Question: I'm trying to achieve the result of the following blueprints:

Sadly, I'm very new to JavaScript and jQuery, so I'd need some help.
The idea is that the vertical nav/slider,
follows your cursor,
when hovering over the horizontal navbars links,
revealing sub-links, like a dropdown menu.
I'm not asking you to do the whole job for me,
but maybe give me a few tips and tell me how to get started?
## Experimental Fiddle of HTML and CSS
CODE:
## HTML
'''
<section class="container">
<div class="fs-nav-vr">
<ul>
<li>Linkki</li>
<li>Hinkki</li>
<li>Sinkki</li>
</div>
<div class="pusher"></div>
<section class="sc-nav">
<div class="fs-nav">
<nav>
<div onclick=" window.location = 'http://google.com'">
<a >Linkki</a>
</div><div>
<a href="#">Hinkki</a>
</div><div>
<a href="#">Sinkki</a>
</div>
</nav>
</div>
</section>
</div>
'''
## CSS
'''
.fs-nav-vr {
display: block;
top: 0;
height: 100%;
width: 10%;
padding: 0;
margin: 0;
opacity: 0.6;
z-index: 2;
left: 15%;
background: red;
position: absolute;
}
.fs-nav {
height: 15%;
display: block;
width: 100%;
top: 65%;
padding: 0;
margin: 0;
color: relative;
text-align:center;
background-image: -webkit-gradient(linear, left top, left bottom, color-stop(0.17, rgb(61, 61, 61)), color-stop(0.66, rgb(87, 84, 87)));
background-image: -o-linear-gradient(bottom, rgb(61, 61, 61) 17%, rgb(87, 84, 87) 66%);
background-image: -moz-linear-gradient(bottom, rgb(61, 61, 61) 17%, rgb(87, 84, 87) 66%);
background-image: -webkit-linear-gradient(bottom, rgb(61, 61, 61) 17%, rgb(87, 84, 87) 66%);
background-image: -ms-linear-gradient(bottom, rgb(61, 61, 61) 17%, rgb(87, 84, 87) 66%);
background-image: linear-gradient(to bottom, rgb(61, 61, 61, 0.7) 17%, rgb(87, 84, 87) 66%);
opacity: 0.8;
overflow: hidden;
}
.fs-nav nav div {
display: inline-block;
text-align:center;
cursor: pointer;
border: solid 1px gray;
padding: 2%;
margin: 0;
font-size: 40px;
background-color: #999999;
-webkit-transition: background-color 0.2s ease-in-out;
-moz-transition: background-color 0.2s ease-in-out;
-ms-transition: background-color 0.2s ease-in-out;
-o-transition: background-color 0.2s ease-in-out;
transition: background-color 0.2s ease-in-out;
}
'''
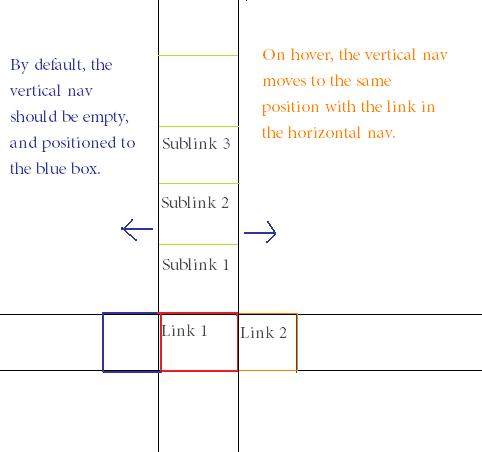
Answer: This should be good for start and understanding what you need to do
HTML
'''
<div class="h-nav">
<div class="vert-nav-container">
<a class="link1" href=""> option 1 </a>
<a class="link2" href=""> option 2 </a>
<a class="link3" href=""> option 3 </a>
<div class="v-nav">
<ul style="margin-top:40px">
<li>a</li>
<li>b</li>
<li>c</li>
<ul>
</div>
</div>
'''
jQuery
'''
$(".link1").mouseenter(function(){
$(".v-nav").css({'left':'0px'})
});
$(".link2").mouseenter(function(){
$(".v-nav").css({'left':'90px'})
});
$(".link3").mouseenter(function(){
$(".v-nav").css({'left':'180px'})
});
'''
For every link you have mouse event, you can add new things there like for example showing different sets of links for every option.
<URL>